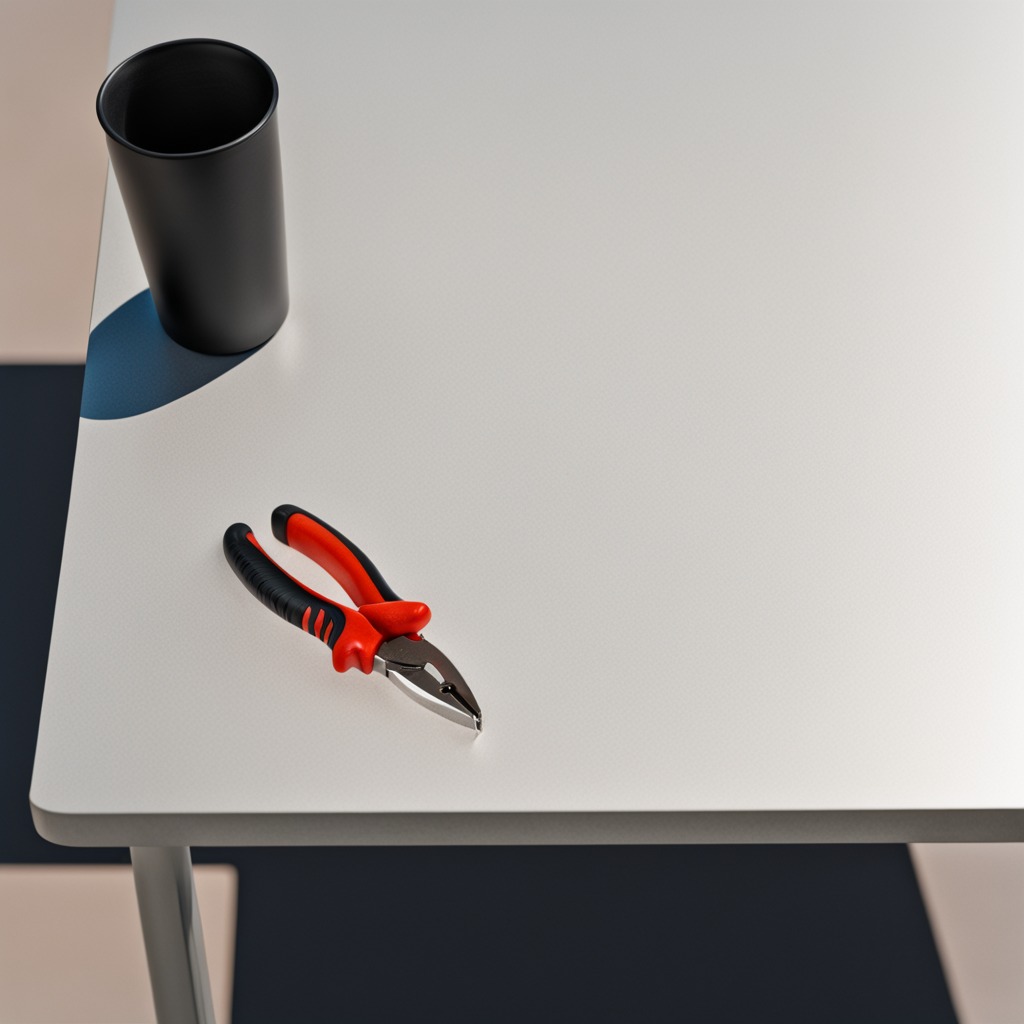
A plier lies on the table in the afternoon light.